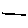
Label: line